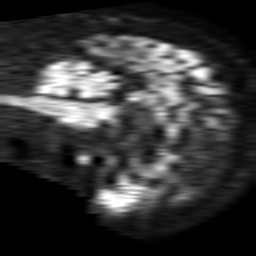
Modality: TRACE
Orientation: sagittal
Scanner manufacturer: philips
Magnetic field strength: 1.5 T
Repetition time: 3.403 s
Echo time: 0.06922 s